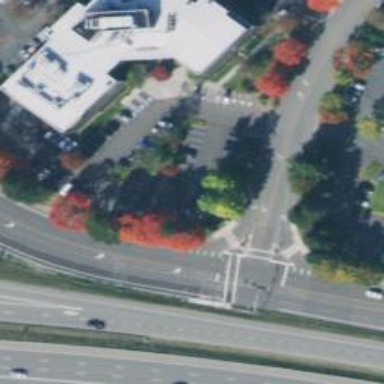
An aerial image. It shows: Asphalt footway with marked crossing and pedestrian island.